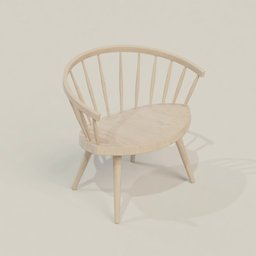
Label: furniture